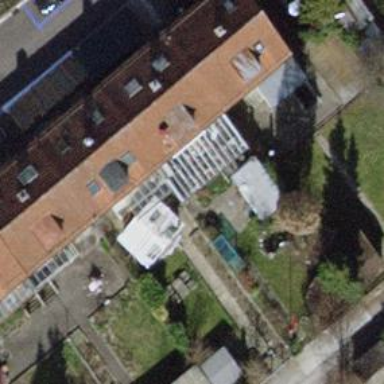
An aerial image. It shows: Gabled house with tile roof oriented across the building.